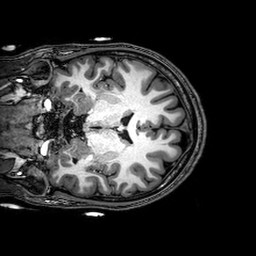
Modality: T1w
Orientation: coronal
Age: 19
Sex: male
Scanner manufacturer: philips
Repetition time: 0.008177 s
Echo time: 0.00373 s